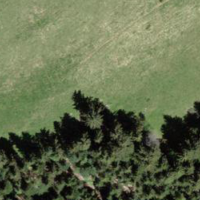
EUNIS habitat code: 43
Species observed at this site:
Ajuga reptans
Erebia aethiops